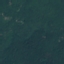
Land use / land cover class: Forest